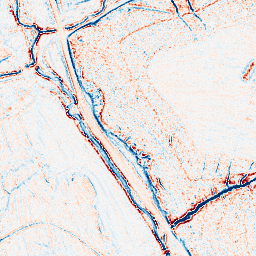
Category: edge_preserving
Decomposition family: anisotropic_diffusion
Decomposition parameters: iterations: 5
kappa: 30
gamma: 0.2
Upsampling method: sinc_blackman
Upsampling parameters: scale: 2
kernel_size: 8
Upsampling scale: 2